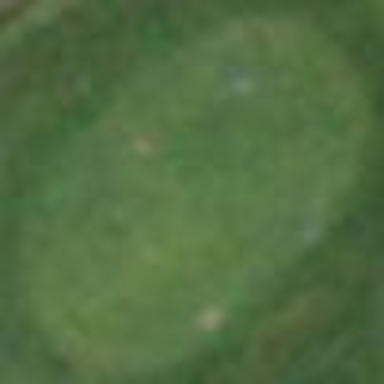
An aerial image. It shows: Golf tee on grassy land.